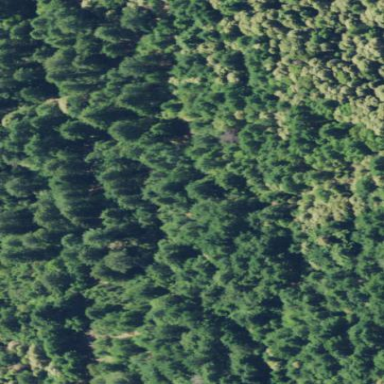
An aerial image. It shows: Forest area.